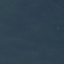
Label: SeaLake